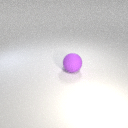
large purple rubber sphere